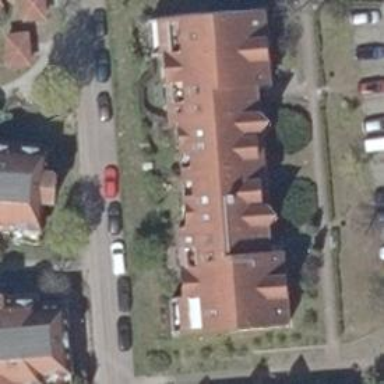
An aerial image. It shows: Gabled roof adorns the apartments building.